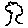
Label: tree